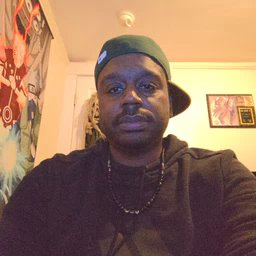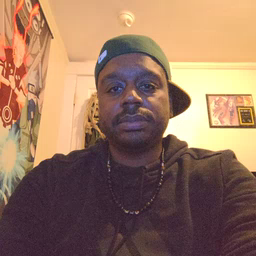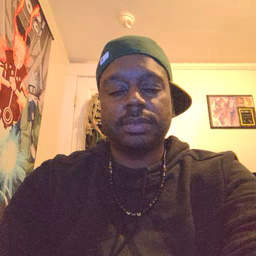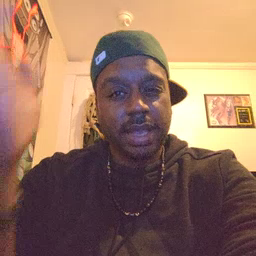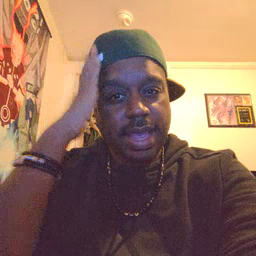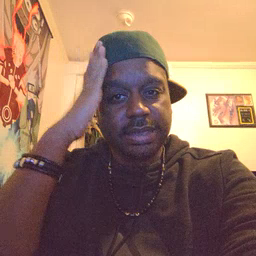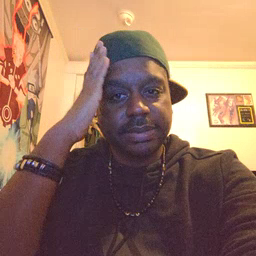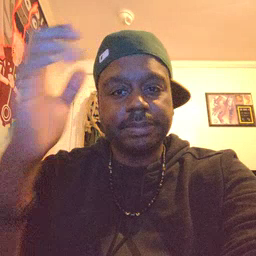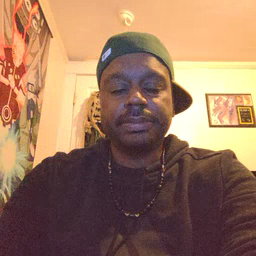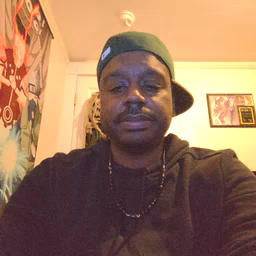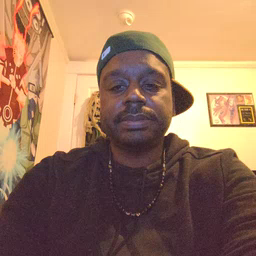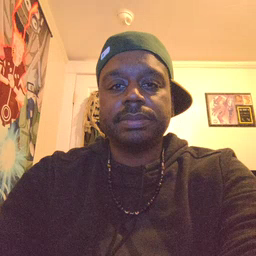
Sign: hat